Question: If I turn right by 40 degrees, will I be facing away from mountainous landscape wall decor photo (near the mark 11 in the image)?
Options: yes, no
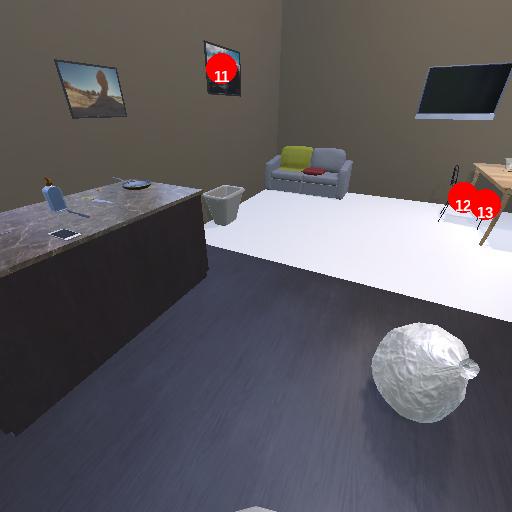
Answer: yes